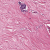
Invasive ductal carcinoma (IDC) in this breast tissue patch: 0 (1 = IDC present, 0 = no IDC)